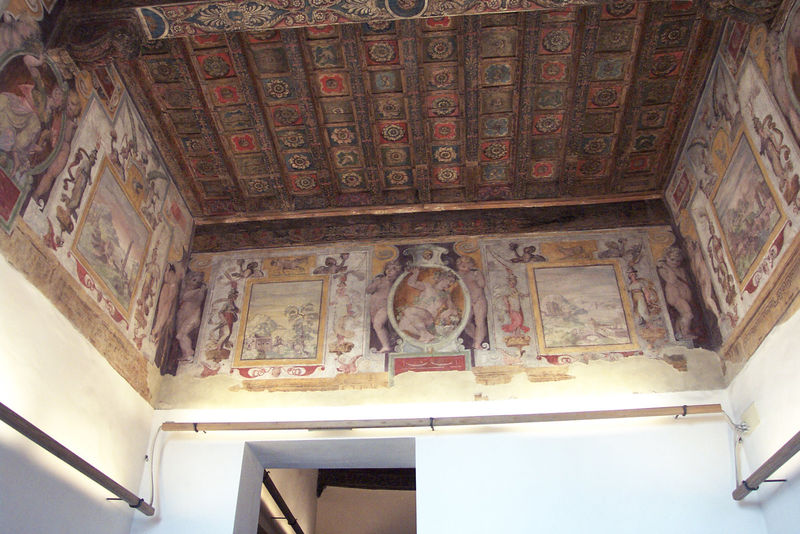
Titel: Palazzo Altemps, Rom
Standort: Rom, Palazzo Altemps (EU - I - Latium)
Schlagwörter: blau, gemälde, nackt, gelb, grün, landschaft, bunt, holz, raum, tür, weiss, zimmer, blüte, rot, malerei, architektur, rahmen, gold, decke, tondo, engel, farbig, bilder, italien, figuren, ornamente, wandmalerei, türrahmen, balken, bad, stangen, antike, medaillon, religion, kacheln, fries, fresken, landscahft, kassetten, kassettendecke, deckengemälde, fresko, putten, putti, verzierungen, fresco, kassette, deckenmalerei, kassetierung, farig, quadro riportato, holztafeln, waschhaus, secco, heiligenbilder, lume, frsco, farbog, uzimmer, quattro riportato